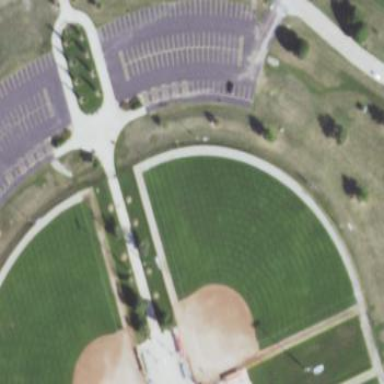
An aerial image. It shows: Softball pitch for leisure land activities.